Interaction volume radius: 10 \u00c5
Interaction volume height: 30 \u00c5
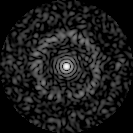
Disorder parameter: 0.8179